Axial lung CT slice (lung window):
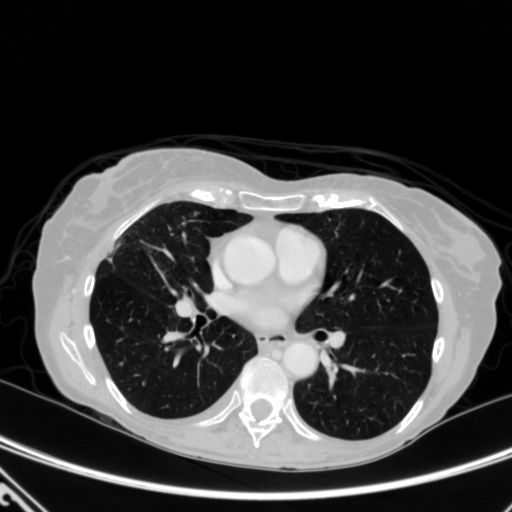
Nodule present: yes
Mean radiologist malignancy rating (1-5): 4